Interaction volume radius: 10 \u00c5
Interaction volume height: 10 \u00c5
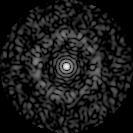
Disorder parameter: 0.806